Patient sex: M
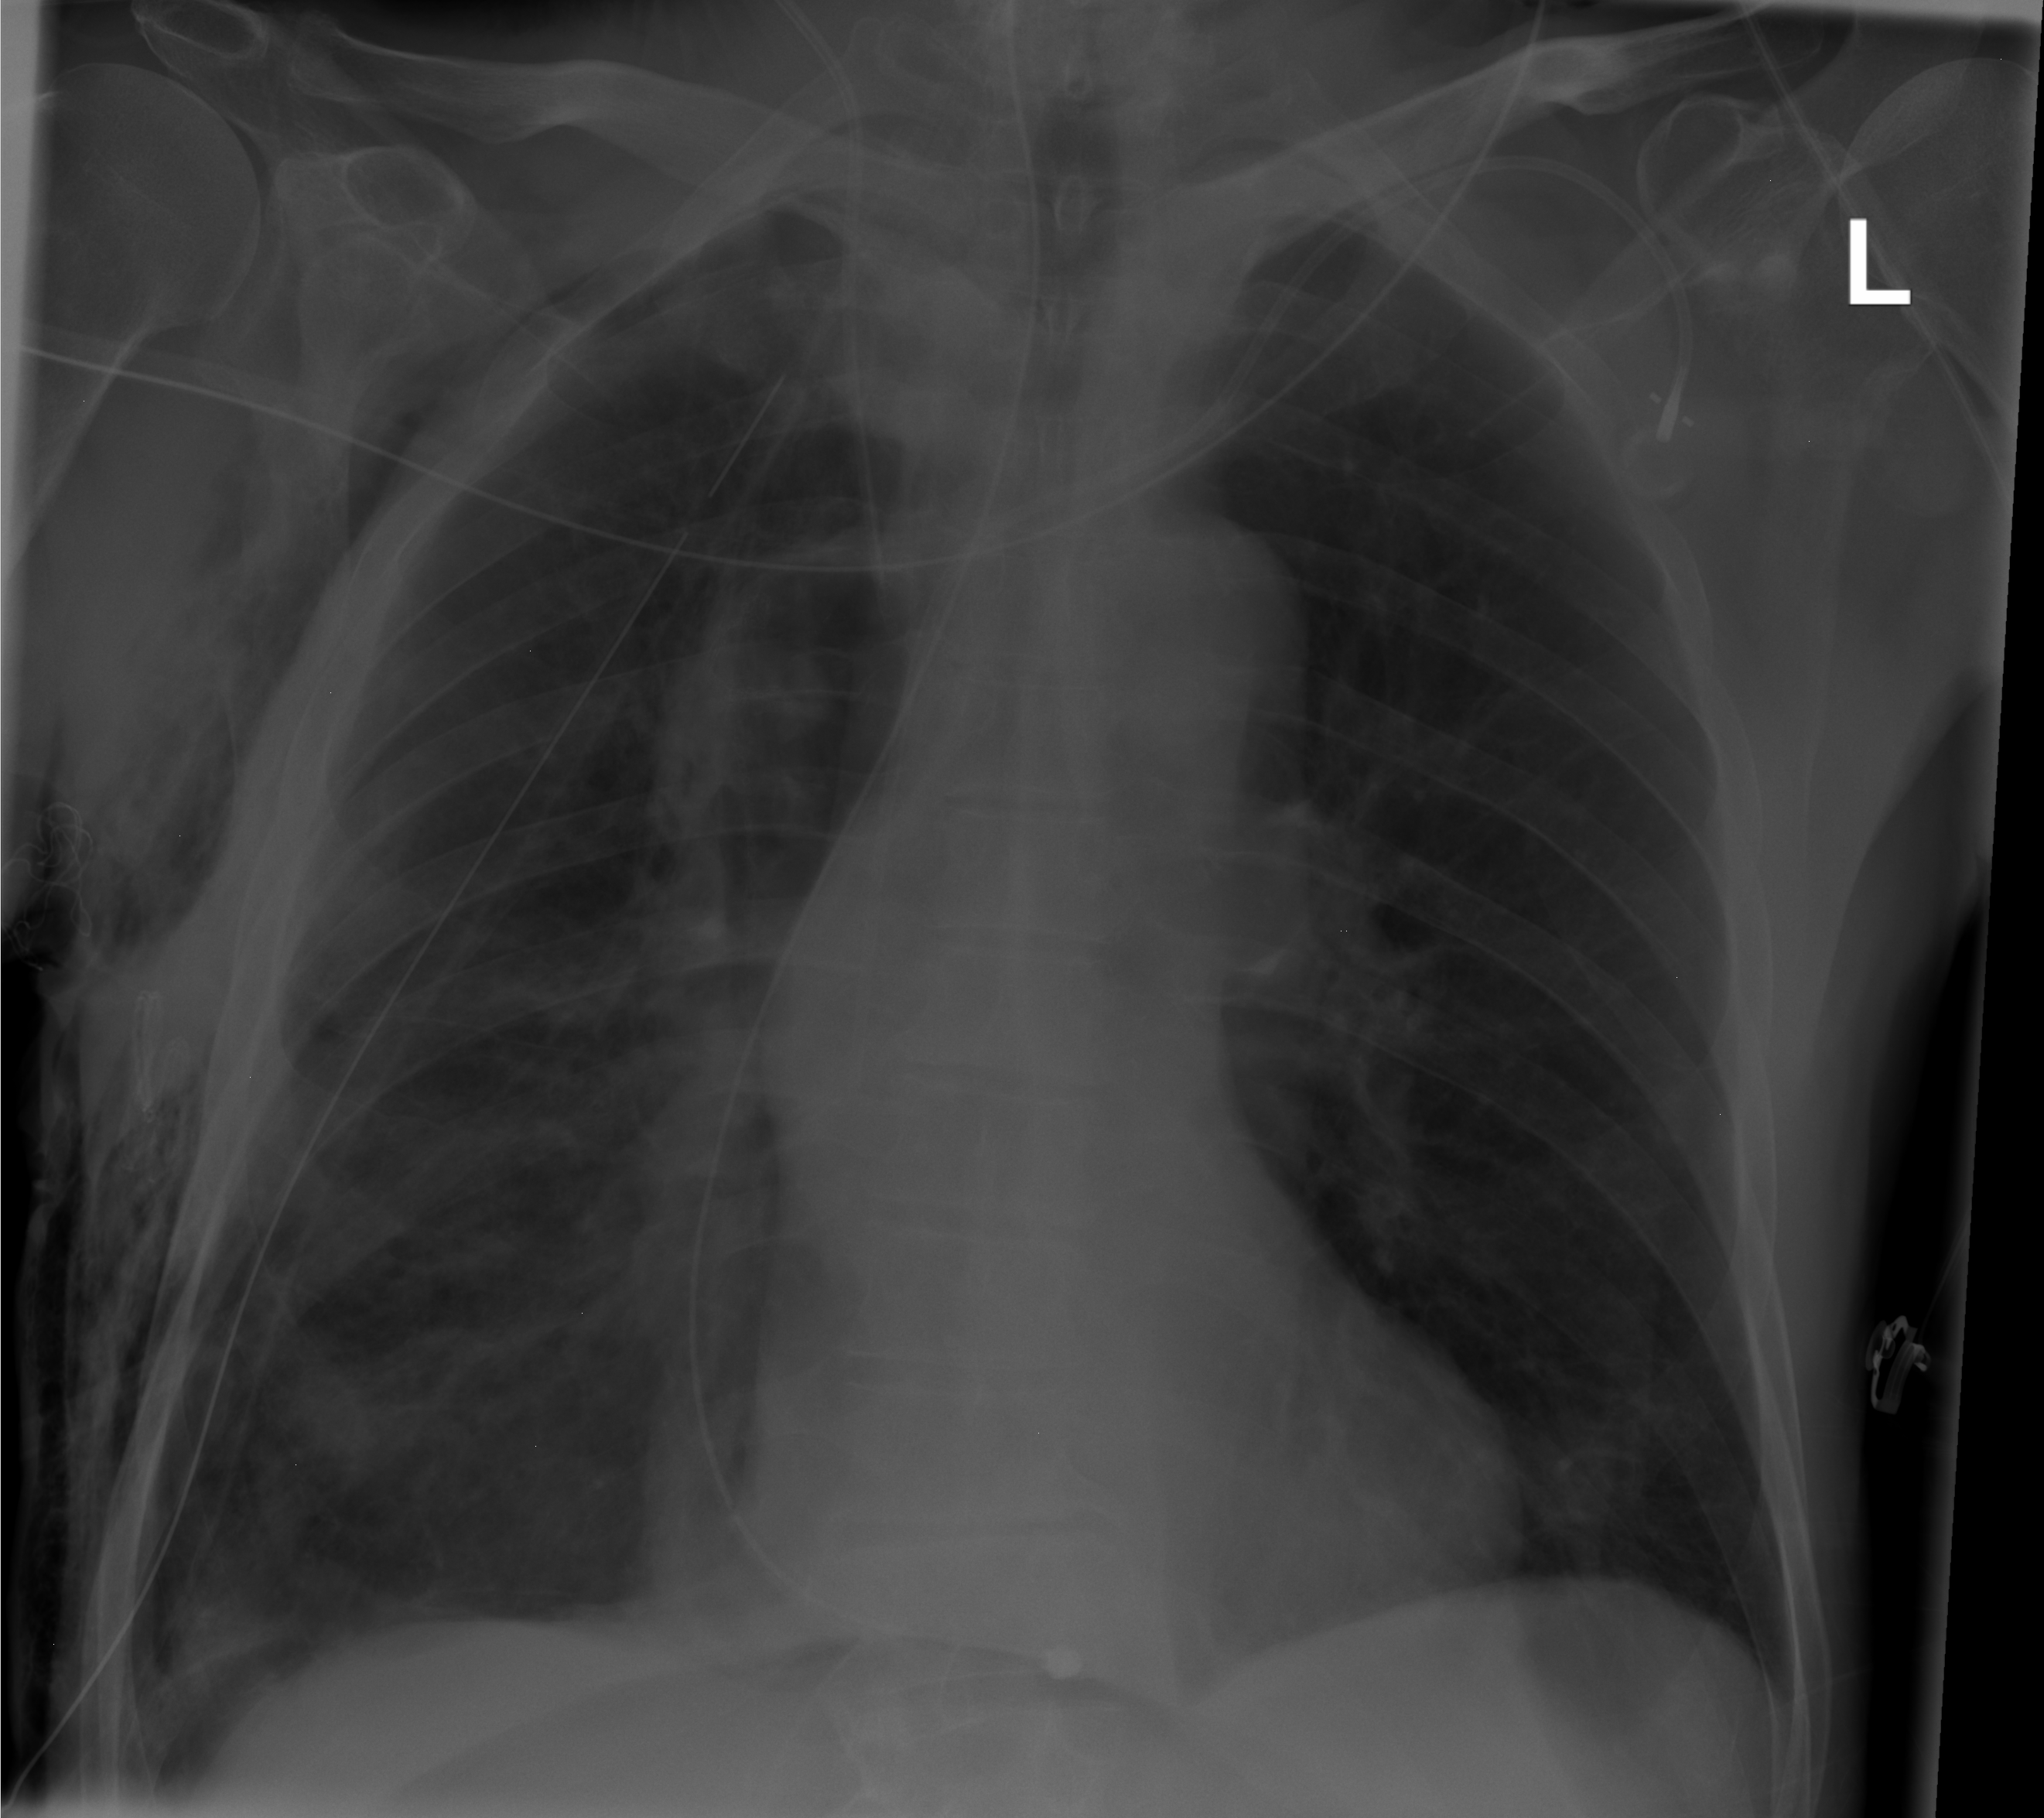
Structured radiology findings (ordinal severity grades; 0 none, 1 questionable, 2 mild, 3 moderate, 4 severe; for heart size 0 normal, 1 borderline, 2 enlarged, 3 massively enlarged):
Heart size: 0
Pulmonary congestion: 0
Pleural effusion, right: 0
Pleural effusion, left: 0
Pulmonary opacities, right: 0
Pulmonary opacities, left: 0
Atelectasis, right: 2
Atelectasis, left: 0